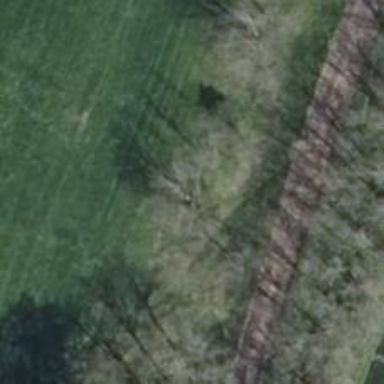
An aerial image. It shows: Row of broadleaved trees. The trees have semi-evergreen leaves.